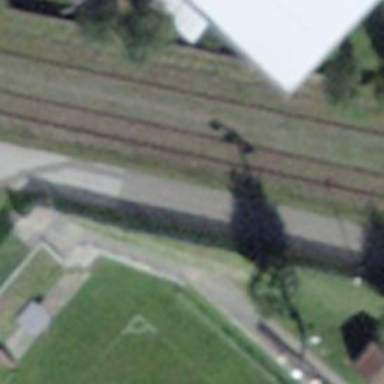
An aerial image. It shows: Railway switch.